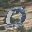
Label: 0